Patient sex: F
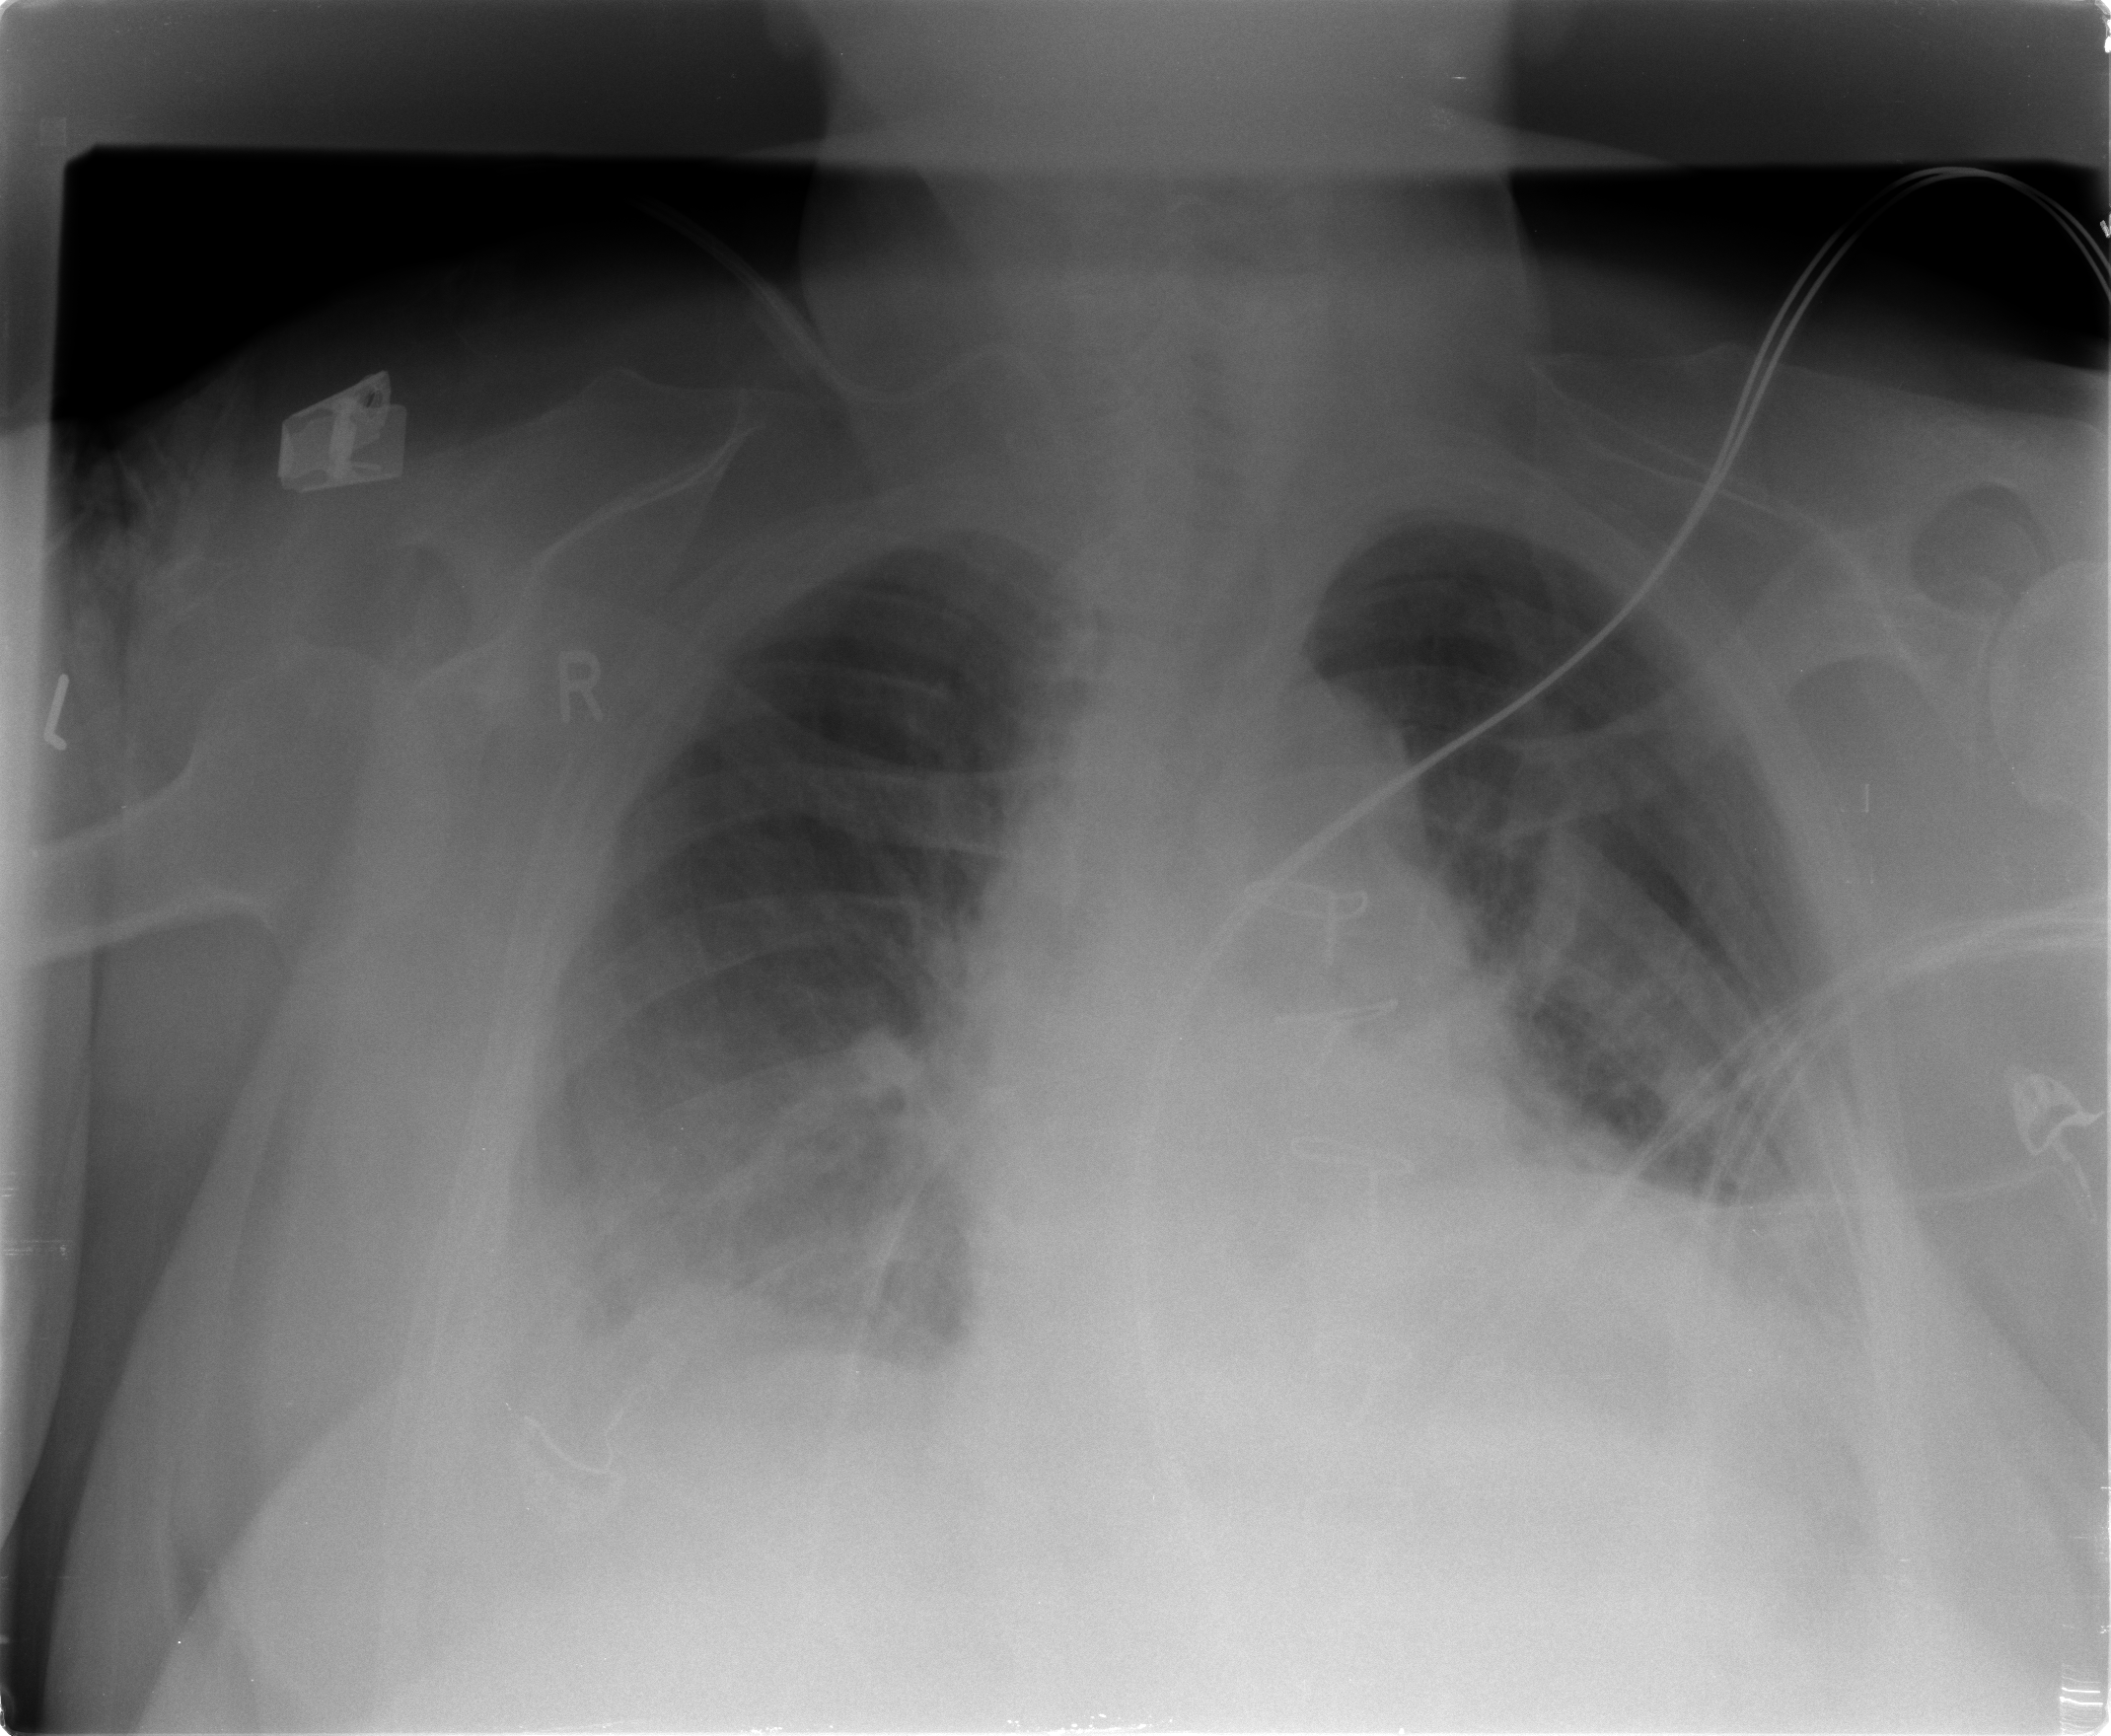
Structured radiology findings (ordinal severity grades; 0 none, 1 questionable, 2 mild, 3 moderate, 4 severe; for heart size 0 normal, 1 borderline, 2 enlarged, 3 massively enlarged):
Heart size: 2
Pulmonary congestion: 2
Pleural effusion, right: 2
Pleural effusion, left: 2
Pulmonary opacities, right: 1
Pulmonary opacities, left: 1
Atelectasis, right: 2
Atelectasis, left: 2